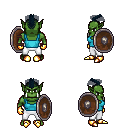
a pixel art fantasy rpg character, male body template, orc, green skin, teal pirate shirt, white pants, raven short mohawk hairstyle, gold gloves, gold boots, shield, four views (front, back, left, right), 2x2 character sprite sheet, small pixel art, hard edges, no anti-aliasing